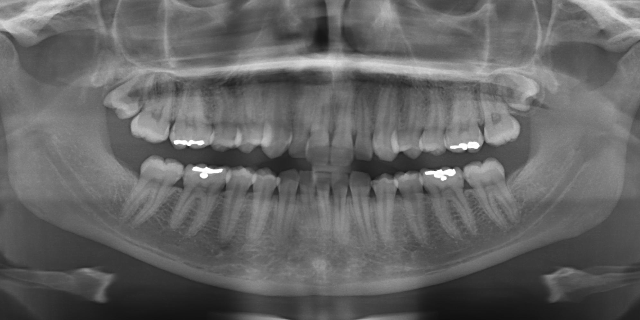
adult